Question: I want to make a css box with rotation. here is the image that I'd like:

Can anyone help me to make the same? Here is the code that I have used.
'''
.yr_highlights
{
background: none repeat scroll 0 0 #000000;
height: 30px;
margin: 24px auto 0;
text-align: center;
transform: skewY(-7.4deg);
width: 20%;
}
<div class="yr_highlights"></div>
'''
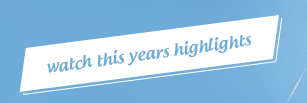
Answer: See this <URL>
'''
.box {
background: red;
width: 200px;
height: 50px;
-webkit-transform: skewY(-7deg) skewX(-17deg);
-moz-transform: skewY(-7deg) skewX(-17deg);
transform: skewY(-7deg) skewX(-17deg);
margin: 50px 0 0 50px;
}
'''